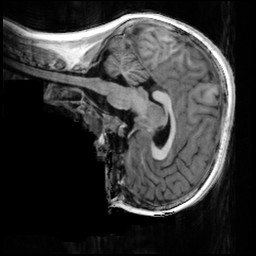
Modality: T1w
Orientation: sagittal
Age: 10
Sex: female
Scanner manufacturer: siemens
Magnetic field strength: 3 T
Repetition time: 4 s
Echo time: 0.00289 s